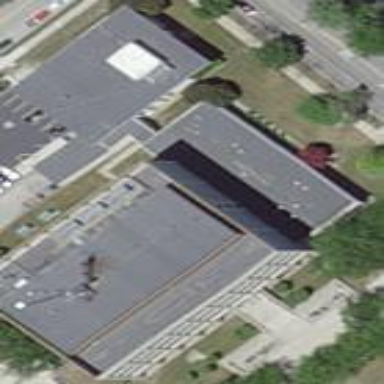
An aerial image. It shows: Courthouse building.